Field crop: maize
Growth stage: 2
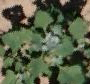
Species: chenopodium